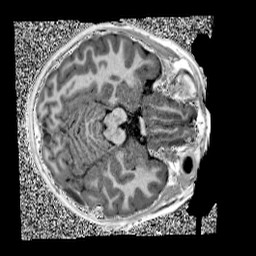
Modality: UNIT1
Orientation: axial
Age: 9
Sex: male
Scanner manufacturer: siemens
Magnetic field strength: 3 T
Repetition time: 4 s
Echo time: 0.00299 s